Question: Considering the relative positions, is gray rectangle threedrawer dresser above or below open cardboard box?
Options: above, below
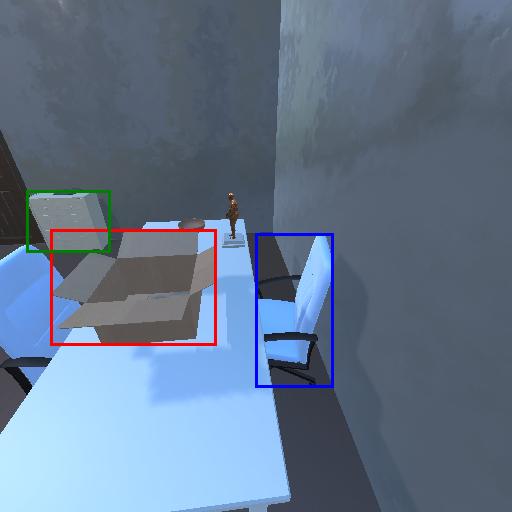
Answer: above